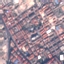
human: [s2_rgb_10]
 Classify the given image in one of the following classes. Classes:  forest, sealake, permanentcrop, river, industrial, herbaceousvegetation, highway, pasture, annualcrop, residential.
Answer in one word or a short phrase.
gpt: Residential